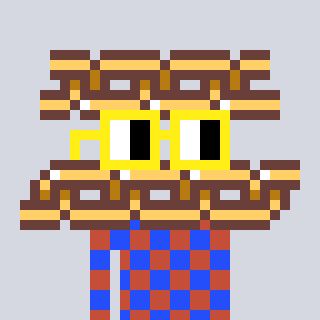
a pixel art character with square yellow glasses, a chain-shaped head and a rust-colored body on a cool background